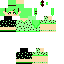
A female human skin with green skin, wearing brown long hair dressed in a green tshirt and black shorts, featuring a closed mouth.